Question: For a project I have folders of images. An example folder might be ImagesOfDogs, and the images inside would be sequentially named (1.png, 2.png, etc.). I have a button, and when I press this button I want to open all of the images in a folder at once, in one window. I could make my own window, but I would rather use the default Windows program so the user can edit the photos.

Let's say the path to a folder is a string titled sPathToFolderOfDogs. On my button click, I want a method like this:
'''
private void OpenCoolPicsOfDogs()
{
Process.Start(sPathToFolderOfDogs);
}
'''
Except that will open all enclosed files in an image viewing application, preferably whichever is the user default. I have tried:
'''
Process.Start("PictureViewer", sPathToFolderOfDogs);
'''
...which opens PictureViewer and does not open my photos in PictureViewer,
'''
Process.Start(sPathToParticularImage1);
Process.Start(sPathToParticularImage2);
etc etc
'''
...which opens each in a new window,
and possibly most creatively/desperately:
'''
String[] arrayOfAllMyPathsToParticularImagesInTheFolder;
(put all the strings in the array)
Process.Start(arrayOfAllMyPathsToParticularImagesInTheFolder);
'''
Which just crashed. I know opening folders in applications through Process.Start should be possible because it is done in the docs <URL>.* Is there a way to do it with images?
*relevant code from link:
> '''
// Start Internet Explorer. Defaults to the home page.
Process.Start("IExplore.exe");
// Display the contents of the favorites folder in the browser.
Process.Start(myFavoritesPath);
'''
Thanks!
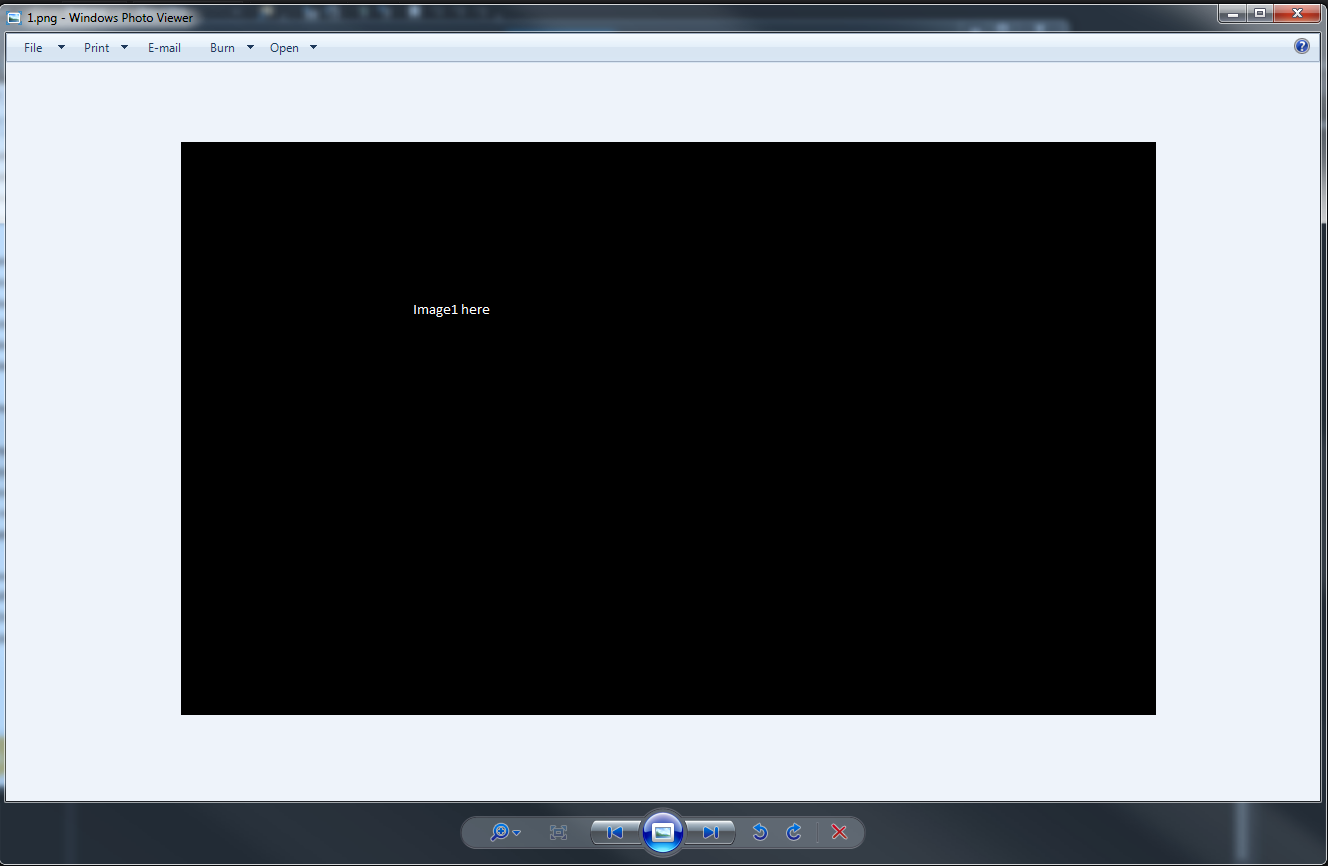
Answer: It turns out my question was a duplicate. However, I am not deleting it, as <URL> as a "signpost" informing future searchers where the true path lies.
<URL>
TL;DR: The solution I am now using is from @bruceatk in the above link.